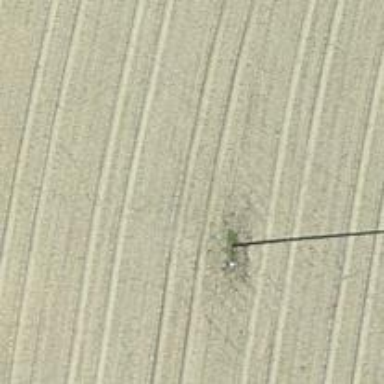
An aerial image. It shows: Power pole.